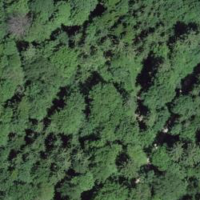
EUNIS habitat code: 41
Species observed at this site:
Lathyrus vernus